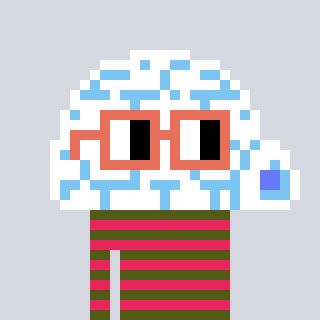
a pixel art character with square orange glasses, a igloo-shaped head and a redpinkish-colored body on a cool background